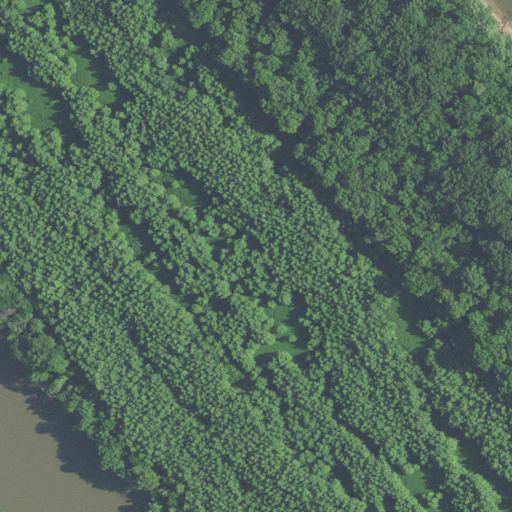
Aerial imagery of island in Kentucky named Little Hurricane Island containing pasture, deciduous forest, open water, evergreen forest, mixed forest, woody wetlands, and herbaceous wetlands